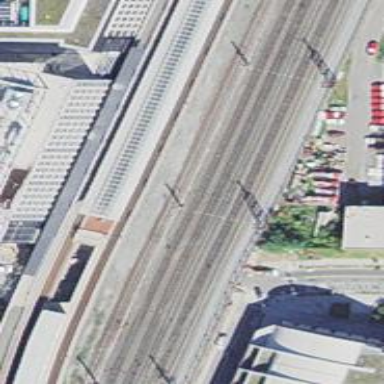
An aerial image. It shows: Bridge over railway with electrified contact lines.